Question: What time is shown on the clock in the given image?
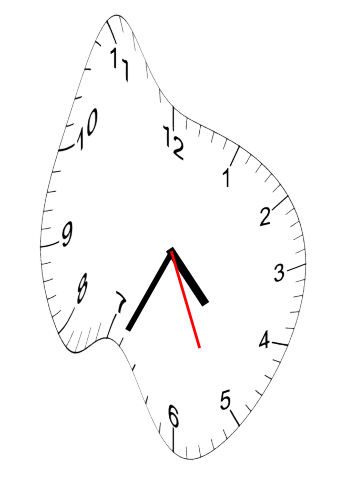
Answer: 04:34:26